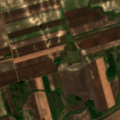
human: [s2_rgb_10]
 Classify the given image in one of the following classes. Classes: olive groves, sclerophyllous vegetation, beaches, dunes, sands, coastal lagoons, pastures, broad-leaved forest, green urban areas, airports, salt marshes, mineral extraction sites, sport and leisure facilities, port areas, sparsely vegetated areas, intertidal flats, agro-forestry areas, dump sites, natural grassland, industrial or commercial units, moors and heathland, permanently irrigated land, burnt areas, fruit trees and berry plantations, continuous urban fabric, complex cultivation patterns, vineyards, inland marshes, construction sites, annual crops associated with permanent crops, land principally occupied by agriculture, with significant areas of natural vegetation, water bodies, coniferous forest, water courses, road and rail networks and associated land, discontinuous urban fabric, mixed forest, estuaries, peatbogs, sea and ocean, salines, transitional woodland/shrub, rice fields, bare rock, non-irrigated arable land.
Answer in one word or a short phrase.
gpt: non-irrigated arable land, fruit trees and berry plantations